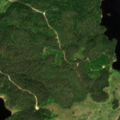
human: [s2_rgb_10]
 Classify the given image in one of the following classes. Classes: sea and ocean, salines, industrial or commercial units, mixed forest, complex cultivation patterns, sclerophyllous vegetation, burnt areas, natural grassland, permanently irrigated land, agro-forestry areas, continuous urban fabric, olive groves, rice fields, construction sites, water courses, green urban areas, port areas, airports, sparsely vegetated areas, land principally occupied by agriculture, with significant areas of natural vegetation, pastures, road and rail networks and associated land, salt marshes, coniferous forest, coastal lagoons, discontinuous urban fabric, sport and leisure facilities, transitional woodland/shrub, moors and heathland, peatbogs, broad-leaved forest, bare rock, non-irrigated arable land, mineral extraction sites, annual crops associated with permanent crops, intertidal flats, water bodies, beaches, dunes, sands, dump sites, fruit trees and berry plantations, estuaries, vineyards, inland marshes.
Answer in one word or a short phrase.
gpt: coniferous forest, mixed forest, transitional woodland/shrub, water bodies